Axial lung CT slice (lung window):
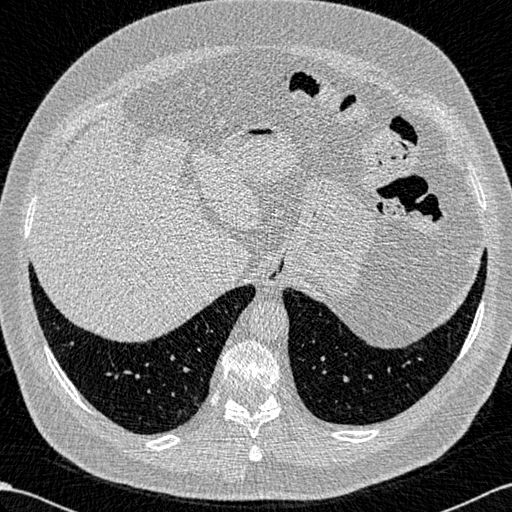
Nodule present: no